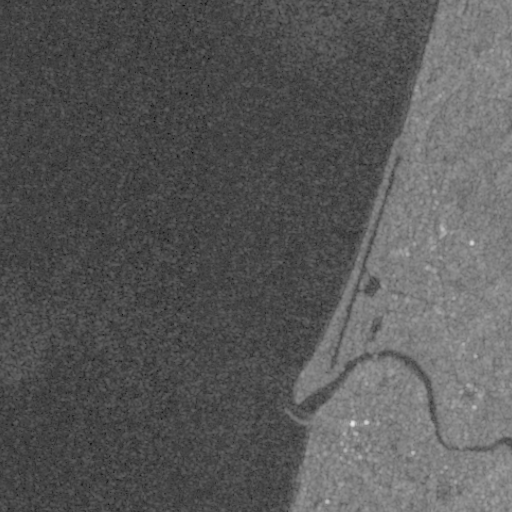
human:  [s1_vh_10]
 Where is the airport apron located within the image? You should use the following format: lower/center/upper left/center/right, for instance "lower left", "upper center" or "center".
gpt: The airport apron is located in the center right of the image.
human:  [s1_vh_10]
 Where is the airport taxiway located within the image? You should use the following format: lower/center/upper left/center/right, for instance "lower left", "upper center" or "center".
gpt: The airport taxiway is located in the center right of the image.
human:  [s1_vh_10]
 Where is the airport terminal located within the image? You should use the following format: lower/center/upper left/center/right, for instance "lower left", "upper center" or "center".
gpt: The airport terminal is located in the center right of the image.
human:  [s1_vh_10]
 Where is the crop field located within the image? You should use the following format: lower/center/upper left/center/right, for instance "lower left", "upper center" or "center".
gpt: The crop field is located in the right of the image.
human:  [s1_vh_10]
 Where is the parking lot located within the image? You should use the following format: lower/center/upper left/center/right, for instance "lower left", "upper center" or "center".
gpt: The parking lot is located in the lower right of the image.
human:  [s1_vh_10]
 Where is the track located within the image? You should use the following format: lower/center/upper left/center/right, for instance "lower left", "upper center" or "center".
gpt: The track is located in the lower right of the image.
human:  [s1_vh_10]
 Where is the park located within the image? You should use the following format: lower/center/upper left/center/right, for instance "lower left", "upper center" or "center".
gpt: There is no park in the image.

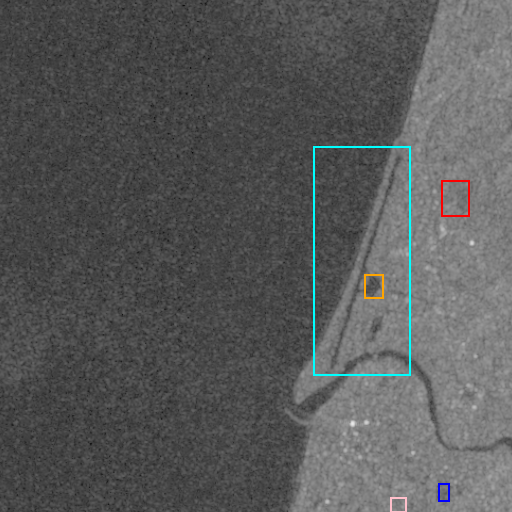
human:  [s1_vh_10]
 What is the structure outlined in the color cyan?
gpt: The structure outlined in cyan is an airport.
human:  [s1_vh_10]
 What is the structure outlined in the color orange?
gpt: The structure outlined in orange is an airport apron.
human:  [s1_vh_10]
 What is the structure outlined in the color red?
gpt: The structure outlined in red is a crop field.
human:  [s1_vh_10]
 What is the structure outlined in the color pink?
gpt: The structure outlined in pink is a park.
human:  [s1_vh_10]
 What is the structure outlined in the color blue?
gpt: The structure outlined in blue is a track.
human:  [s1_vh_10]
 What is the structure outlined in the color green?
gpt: There is no green outline.